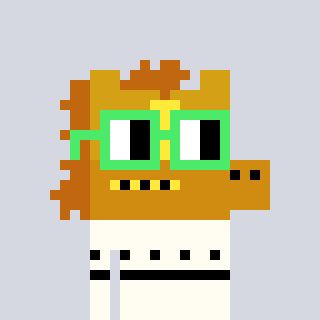
a pixel art character with square light green glasses, a yellow horse-shaped head and a grayscale-colored body on a cool background